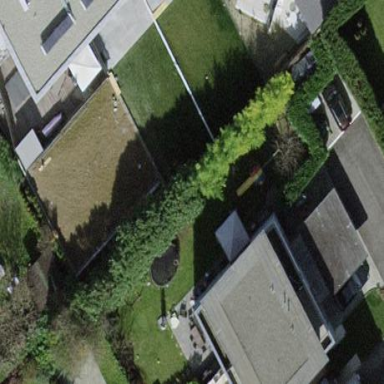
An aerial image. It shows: Garden enclosed by fence.